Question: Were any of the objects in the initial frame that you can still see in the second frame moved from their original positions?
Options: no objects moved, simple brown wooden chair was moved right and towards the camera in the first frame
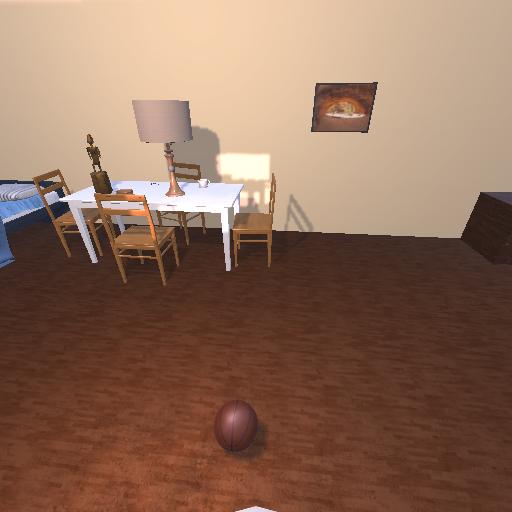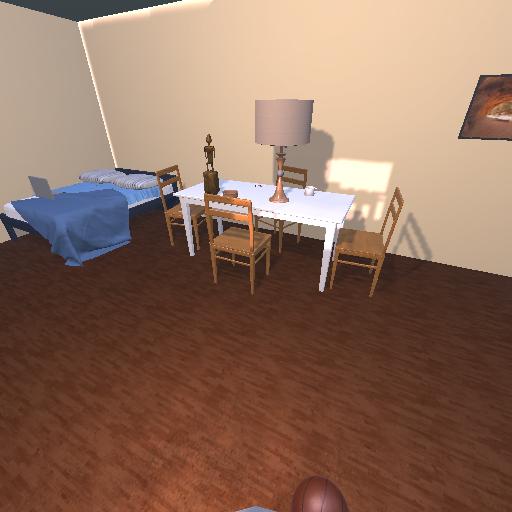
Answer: no objects moved